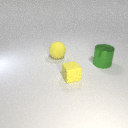
large yellow rubber sphere behind large green metal cylinder